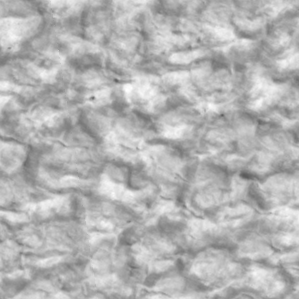
Label: non_frost